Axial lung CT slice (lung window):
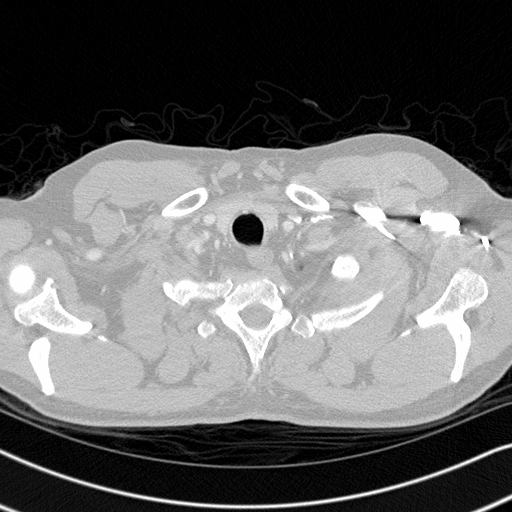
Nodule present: no